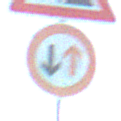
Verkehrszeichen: VorrangDesGegenverkehrs
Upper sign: Arbeitsstelle
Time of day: SunriseSunset
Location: Outdoor (Nature)
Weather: Clear
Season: Winter
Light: Natural